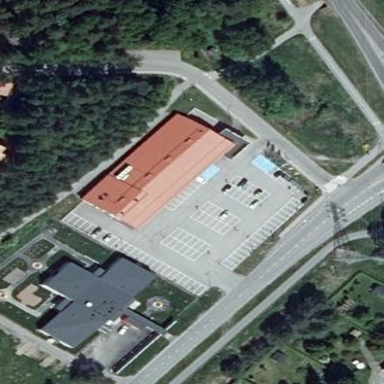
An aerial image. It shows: View of supermarket building.